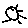
Label: sun